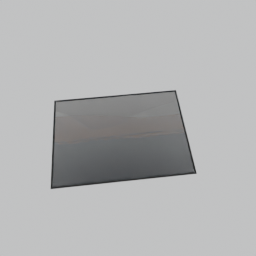
Label: decoration